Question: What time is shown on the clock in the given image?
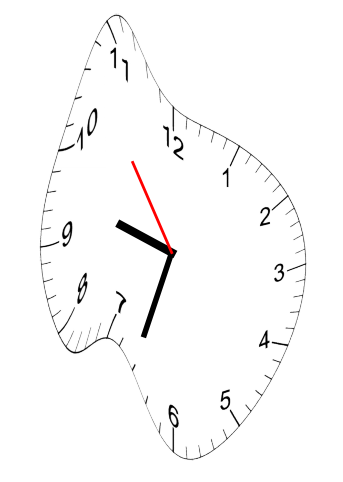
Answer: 09:32:54